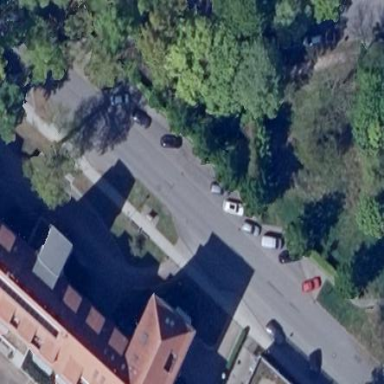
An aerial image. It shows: Parking lane designated for parking.